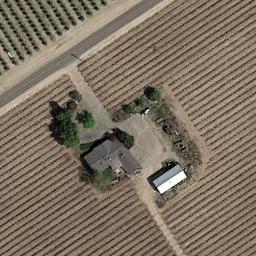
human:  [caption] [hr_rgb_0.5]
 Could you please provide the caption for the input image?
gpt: There are several houses of various sizes in the sparse residential area, Surrounded by farmland and a road .

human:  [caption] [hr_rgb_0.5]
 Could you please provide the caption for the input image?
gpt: There are two buildings of different shapes and sizes in the sparse residential .

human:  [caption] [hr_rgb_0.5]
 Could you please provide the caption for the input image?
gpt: The sparse residential is on the bare land next to the farmland .

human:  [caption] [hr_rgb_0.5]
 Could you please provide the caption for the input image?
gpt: Two paths lead to a small black house .

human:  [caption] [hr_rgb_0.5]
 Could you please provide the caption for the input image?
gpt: A sparse residential area with a black building and a white building beside the farmlands .